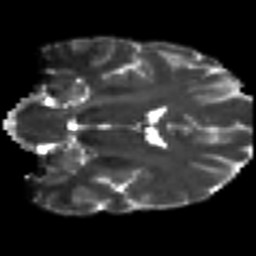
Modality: T2w
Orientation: coronal
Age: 23
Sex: female
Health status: healthy
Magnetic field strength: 3 T
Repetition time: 9 s
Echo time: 0.093 s